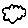
Label: cloud